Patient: sex F, age 57
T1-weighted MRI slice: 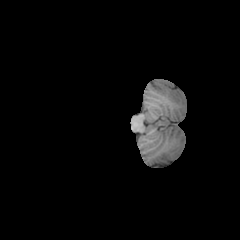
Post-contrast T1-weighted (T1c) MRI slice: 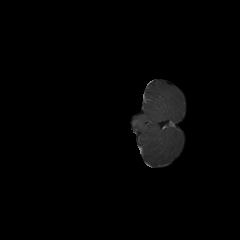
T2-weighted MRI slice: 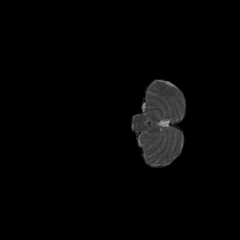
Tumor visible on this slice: no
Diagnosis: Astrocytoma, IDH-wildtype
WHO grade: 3